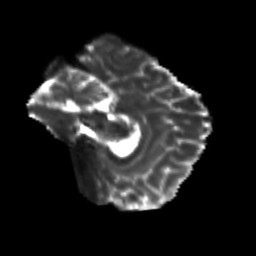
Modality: T2w
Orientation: sagittal
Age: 25
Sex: male
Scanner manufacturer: siemens
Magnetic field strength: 3 T
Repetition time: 3.5 s
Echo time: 0.125 s